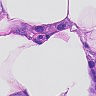
Metastatic tissue present: yes